Question: I have a problem with '[setTexture:string]' because as you can see, sometimes the size of the sprite changes to a smaller one and there's not such that thing in my code. The only weird thing I have found is when I don't move the player, which is when I do 'touchesBegan()' and then 'touchesEnded()' without 'touchesMoved()'it doesn't change size of the sprite, but when I do 'touchesMoved()'and then release the finger, I have this bug and it's like random. Anybody got an idea of what it can be or if there is a bug with setTexture??

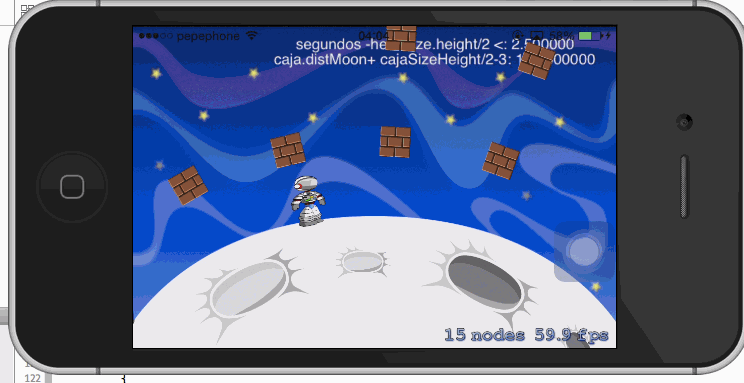
Answer: I was having lots of trouble with this as well. But setting the size after setting the texture fixes the problem (even though the textures are the same size). The thing that caught me most off-gaurd is that even though the sprite becomes smaller, an NSLog of the size outputs the original size (not something smaller).
'''
CGSize originalSize = mySprite.size;
mySprite.texture = [SKTexture textureWithImage:image];
mySprite.size = originalSize;
'''